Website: macys
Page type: delivery-shipping
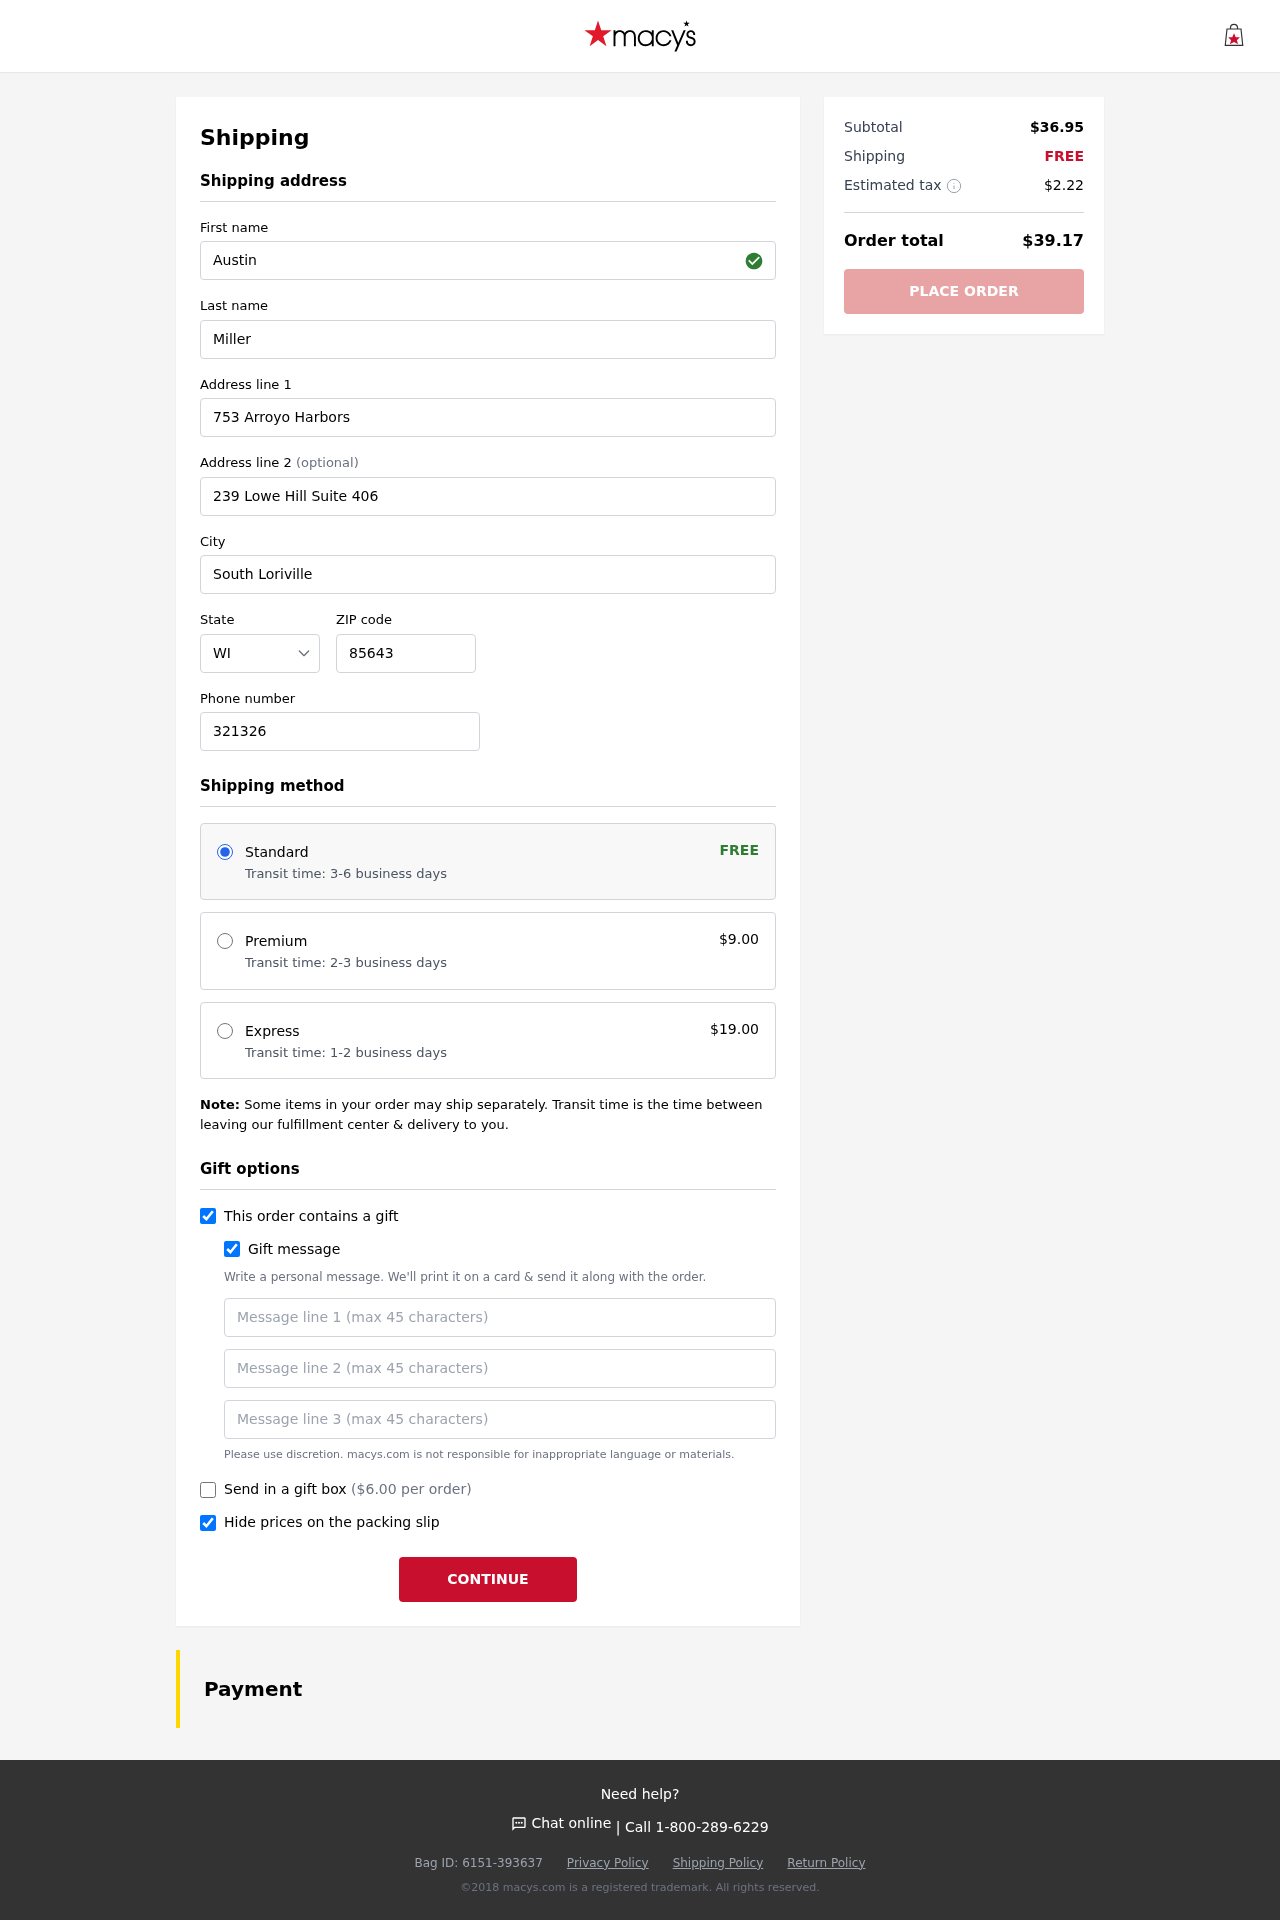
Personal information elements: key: PII_STATE_ABBR
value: WI
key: PII_FIRSTNAME
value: Austin
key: PII_LASTNAME
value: Miller
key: PII_STREET
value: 753 Arroyo Harbors
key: PII_STREET2
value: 239 Lowe Hill Suite 406
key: PII_CITY
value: South Loriville
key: PII_POSTCODE
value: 85643
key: PII_PHONE
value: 3213265202
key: PII_GIFT_MESSAGE
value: Hey Samuel, I know you've been on the hunt for a cozy update for your space, so I thought this would be a perfect addition to your bedroom. Hope it brings you a little extra comfort and style! Enjoy!  Austin
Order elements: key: ORDER_SHIPPING_STANDARD
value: Transit time: 3-6 business days
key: ORDER_SHIPPING_COST
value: FREE
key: ORDER_SHIPPING_PREMIUM
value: Transit time: 2-3 business days
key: ORDER_SHIPPING_PREMIUM_PRICE
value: $9.00
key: ORDER_SHIPPING_EXPRESS
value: Transit time: 1-2 business days
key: ORDER_SHIPPING_EXPRESS_PRICE
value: $19.00
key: ORDER_GIFT_BOX_PRICE
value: ($6.00 per order)
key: ORDER_SUBTOTAL
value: $36.95
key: ORDER_SHIPPING_COST2
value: FREE
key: ORDER_TAX
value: $2.22
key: ORDER_TOTAL
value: $39.17